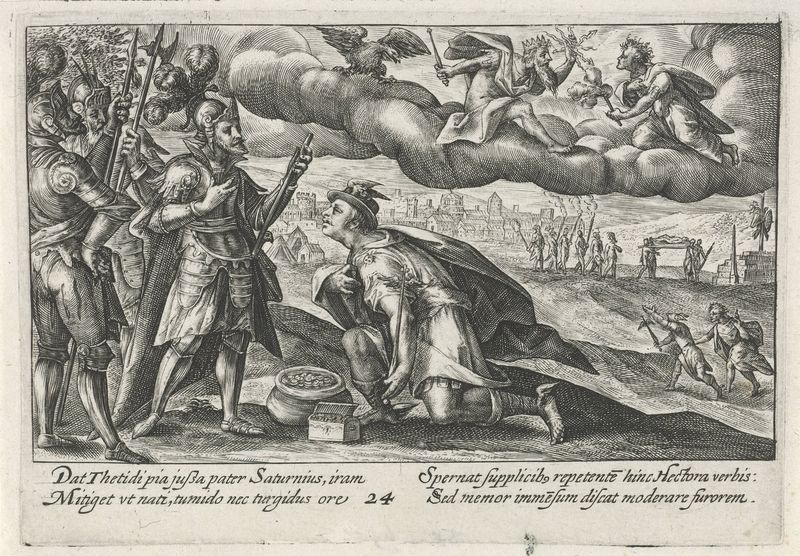
Titel: Mercurius smeekt Achilles om het lichaam van Hector
Künstler: Crispijn van de (I) Passe
Standort: Amsterdam
Institution: Rijksmuseum
Schlagwörter: adler, gott, himmel, mann, wolken, stadt, hintergrund, männer, zeichnung, angebot, gold, engel, holzschnitt, schrift, könig, lanze, soldaten, geld, druck, text, knien, helm, ritter, rüstung, blitz, götter, zeus, krieger, majestät, hellebarde, hermes, merkur, bitte, latein, fackeln, spieße